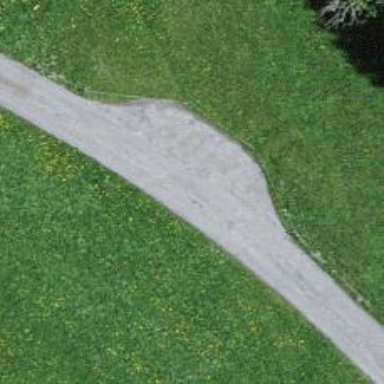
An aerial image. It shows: Passing place on the road.